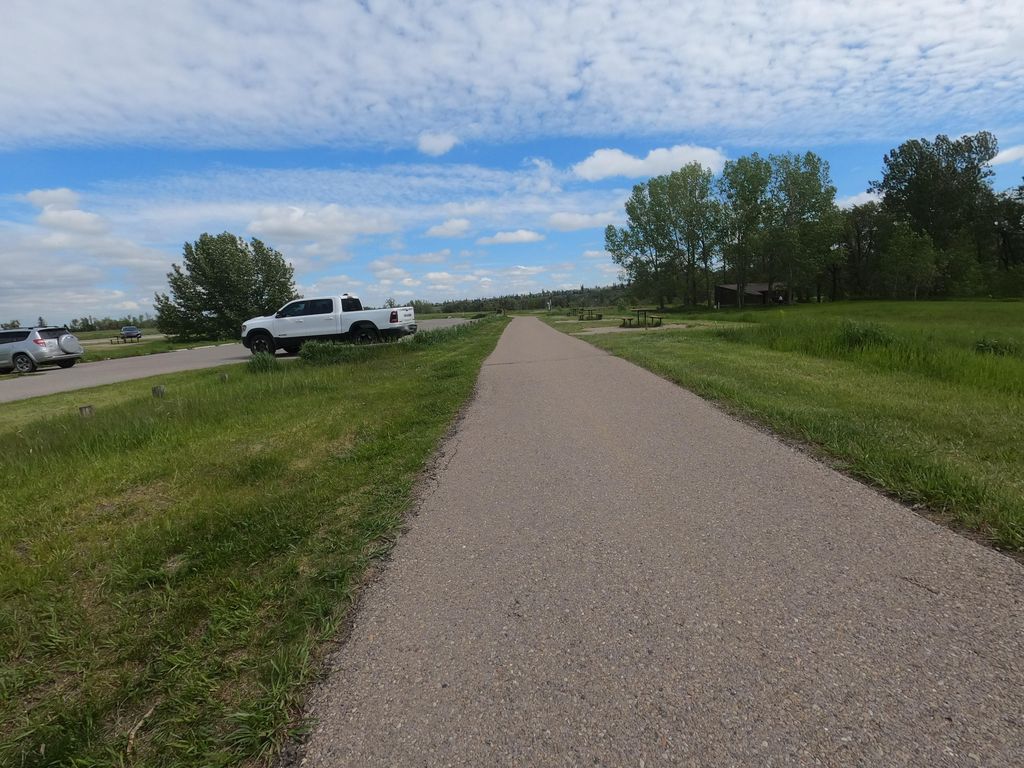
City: calgary